Question: I have a table as shown below.
In column C I would like to Sum values from column A if they have the same index (column B). I would like to put sum result for all the rows if they have same index (as shown in column D).
Unfortunately the range of values with same index is variable and my macro can sum values just with 2 indexes. Can anyone help with it, please? Thanks!

'''
Sub example()
Dim ws As Worksheet
Dim LastRow As Long
Dim n, i As Integer
Set ws = ActiveWorkbook.Sheets("Sheet2")
ws.Select
LastRow = Sheets("Sheet2").Range("A" & Sheets("Sheet2").Rows.Count).End(xlUp).Row
Range("C3:C" & LastRow).Select
Selection.ClearContents
For i = 3 To LastRow
If Range("B" & i + 1) - Range("B" & i) = 0 Then
Range("C" & i) = Range("A" & i + 1) + Range("A" & i)
Else
Range("C" & i) = Range("C" & i - 1)
End If
Next i
End Sub
'''
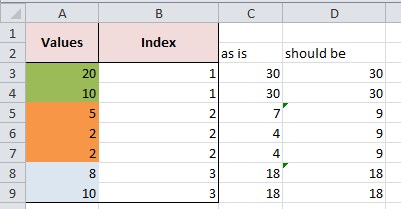
Answer: Here's one way:
'''
Sub example()
Dim ws As Worksheet
Dim LastRow As Long
Set ws = ActiveWorkbook.Sheets("Sheet2")
LastRow = ws.Range("A" & ws.Rows.Count).End(xlUp).Row
With ws.Range("C3:C" & LastRow)
.ClearContents
.Value = ws.Evaluate("INDEX(SUMIF(B3:B" & LastRow & ",B3:B" & LastRow & ",A3:A" & LastRow & "),)")
End With
End Sub
'''